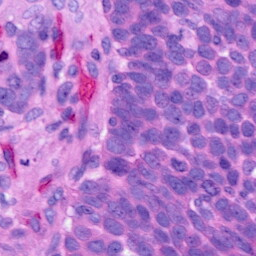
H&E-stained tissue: Ovarian